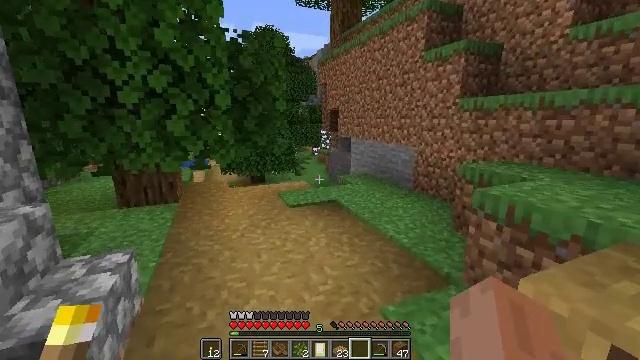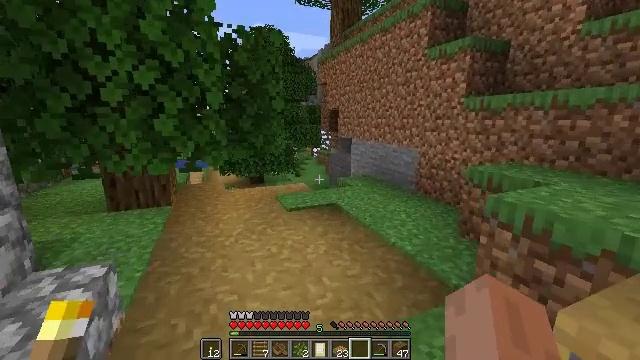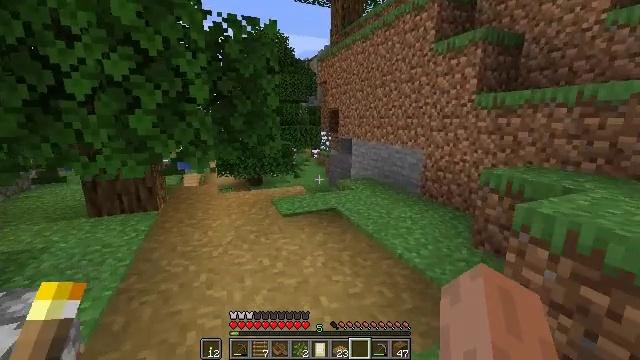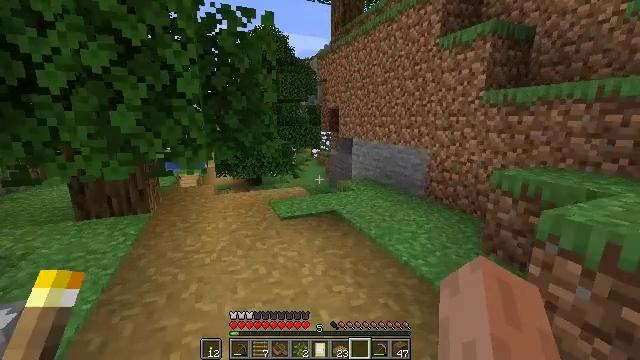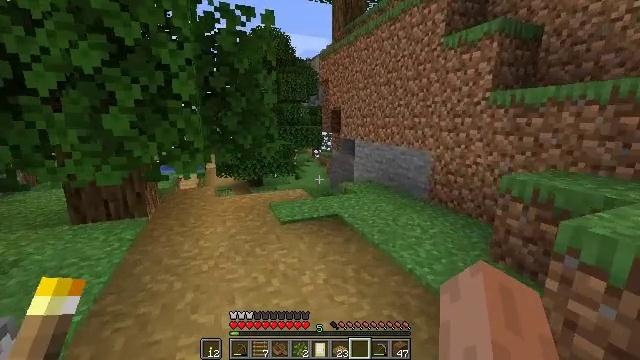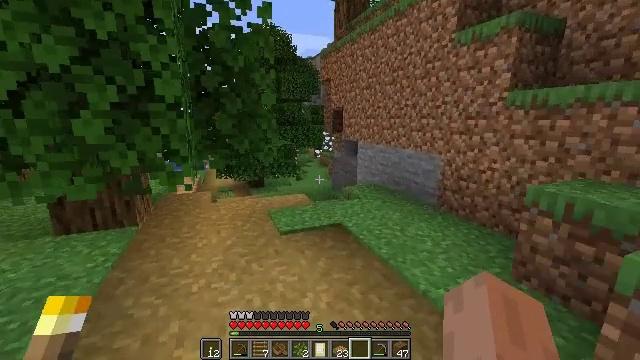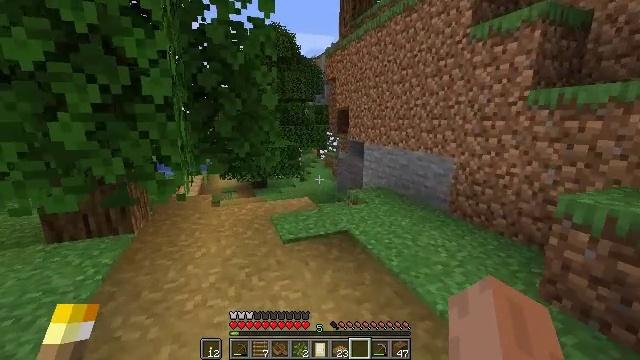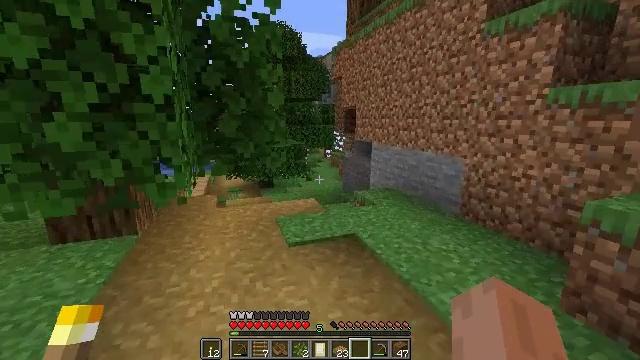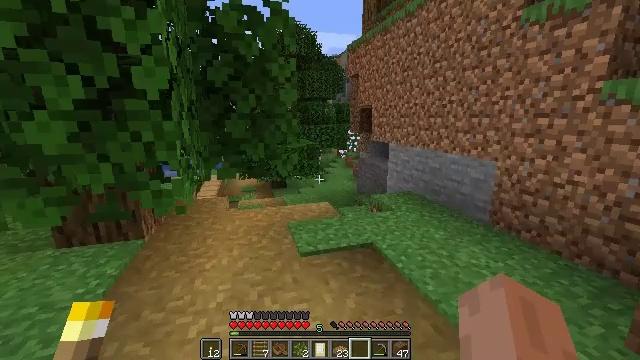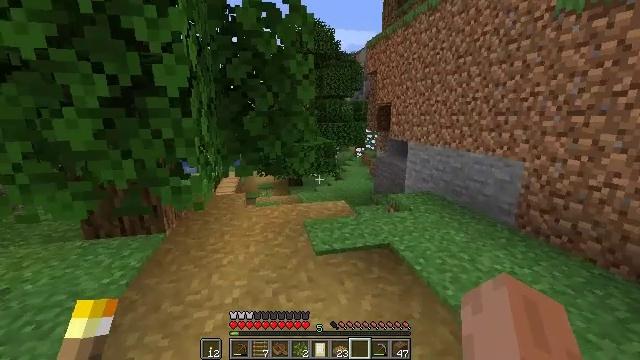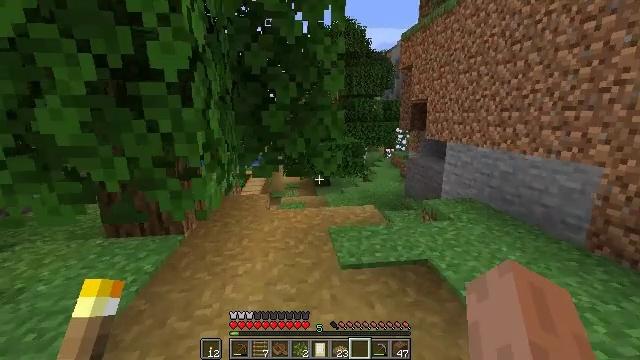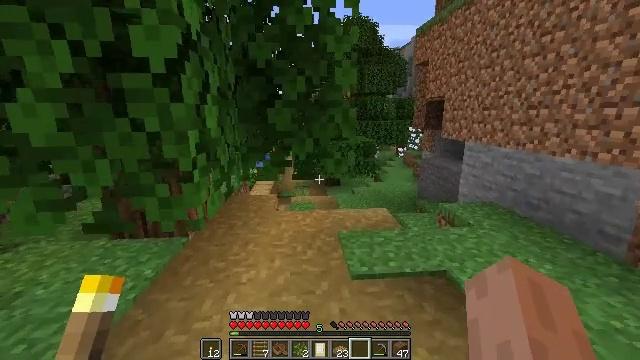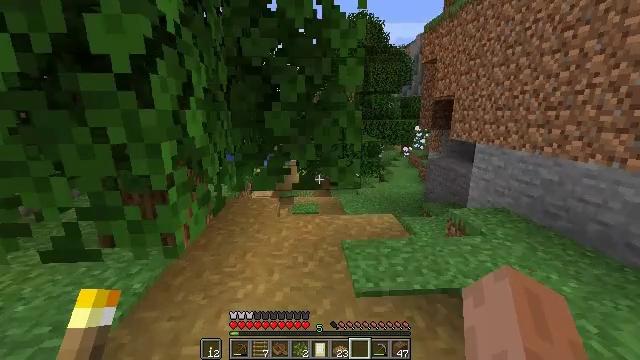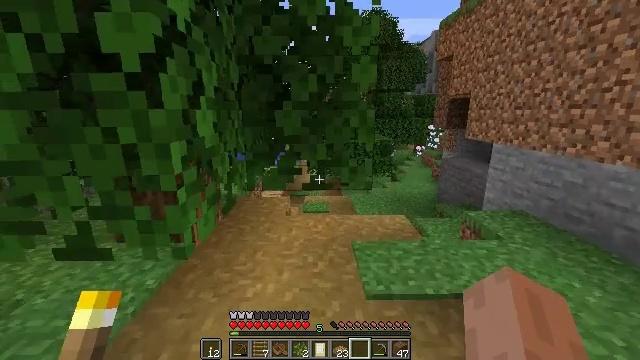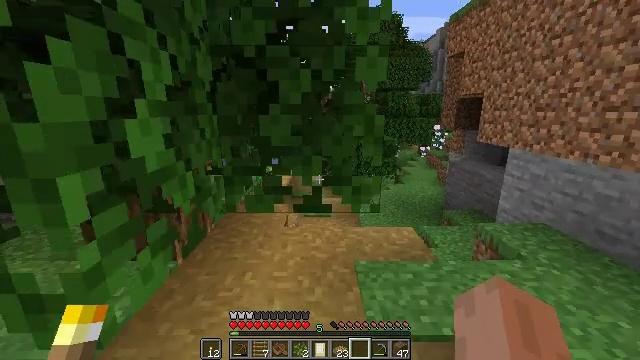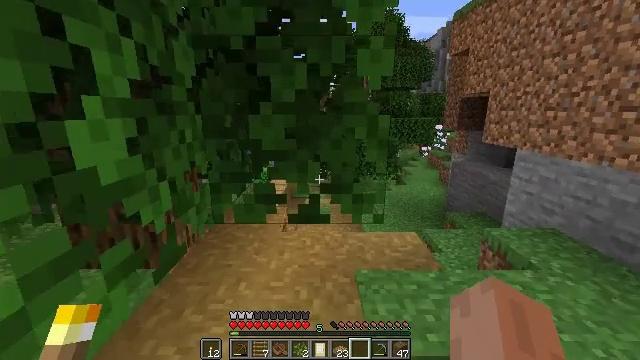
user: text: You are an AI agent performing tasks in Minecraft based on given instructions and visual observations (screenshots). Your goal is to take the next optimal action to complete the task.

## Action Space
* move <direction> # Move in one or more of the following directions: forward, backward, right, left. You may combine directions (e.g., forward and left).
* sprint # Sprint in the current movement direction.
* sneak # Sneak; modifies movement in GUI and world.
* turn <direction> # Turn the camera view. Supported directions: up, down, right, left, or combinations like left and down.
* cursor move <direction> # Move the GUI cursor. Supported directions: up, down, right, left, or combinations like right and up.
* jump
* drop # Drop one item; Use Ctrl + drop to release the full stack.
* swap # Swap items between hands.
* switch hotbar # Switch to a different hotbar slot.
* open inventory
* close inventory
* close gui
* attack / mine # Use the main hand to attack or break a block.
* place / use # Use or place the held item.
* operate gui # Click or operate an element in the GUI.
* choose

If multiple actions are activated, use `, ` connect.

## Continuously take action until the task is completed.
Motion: motion action
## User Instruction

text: Mine the cauldron block.
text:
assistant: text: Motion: move forward
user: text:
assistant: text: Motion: move forward
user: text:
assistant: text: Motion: move forward
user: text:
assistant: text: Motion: move forward
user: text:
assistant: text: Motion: move forward
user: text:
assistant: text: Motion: move forward
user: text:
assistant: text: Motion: move forward, turn left
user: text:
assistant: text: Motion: move forward, turn left
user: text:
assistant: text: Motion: move forward, turn left
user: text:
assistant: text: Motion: move forward, turn left
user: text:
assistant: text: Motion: move forward, turn left
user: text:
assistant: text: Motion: move forward
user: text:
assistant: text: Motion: move forward, turn left
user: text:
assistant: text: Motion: move forward
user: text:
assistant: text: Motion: move forward
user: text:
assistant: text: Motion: no_op
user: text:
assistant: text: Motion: no_op
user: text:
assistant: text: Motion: no_op
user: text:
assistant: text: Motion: turn right
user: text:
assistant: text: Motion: move forward, turn right
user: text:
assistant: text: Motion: move forward, turn right
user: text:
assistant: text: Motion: move forward, turn right
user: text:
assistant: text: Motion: move forward, turn right
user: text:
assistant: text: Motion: move forward
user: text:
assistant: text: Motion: move forward
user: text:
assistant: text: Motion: move forward
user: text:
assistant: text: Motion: move forward
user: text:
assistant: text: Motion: move forward
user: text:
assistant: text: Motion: move forward
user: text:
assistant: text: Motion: move forward